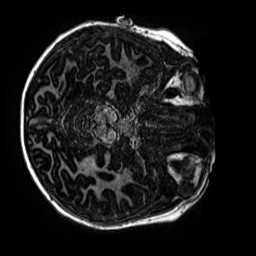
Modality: MP2RAGE
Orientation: axial
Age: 9
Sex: male
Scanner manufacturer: siemens
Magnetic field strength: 3 T
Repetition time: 4 s
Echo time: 0.00299 s